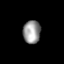
Tissue: prostate
Cell type: Fibroblasts
Senescence score: 0.7177
Nuclear area (px): 394
Mean DAPI intensity: 151.929